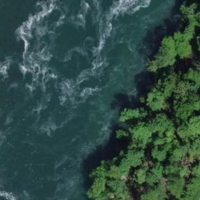
EUNIS habitat code: 15
Species observed at this site:
Cyanistes caeruleus